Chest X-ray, AP view. Patient: 69 years old, sex M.
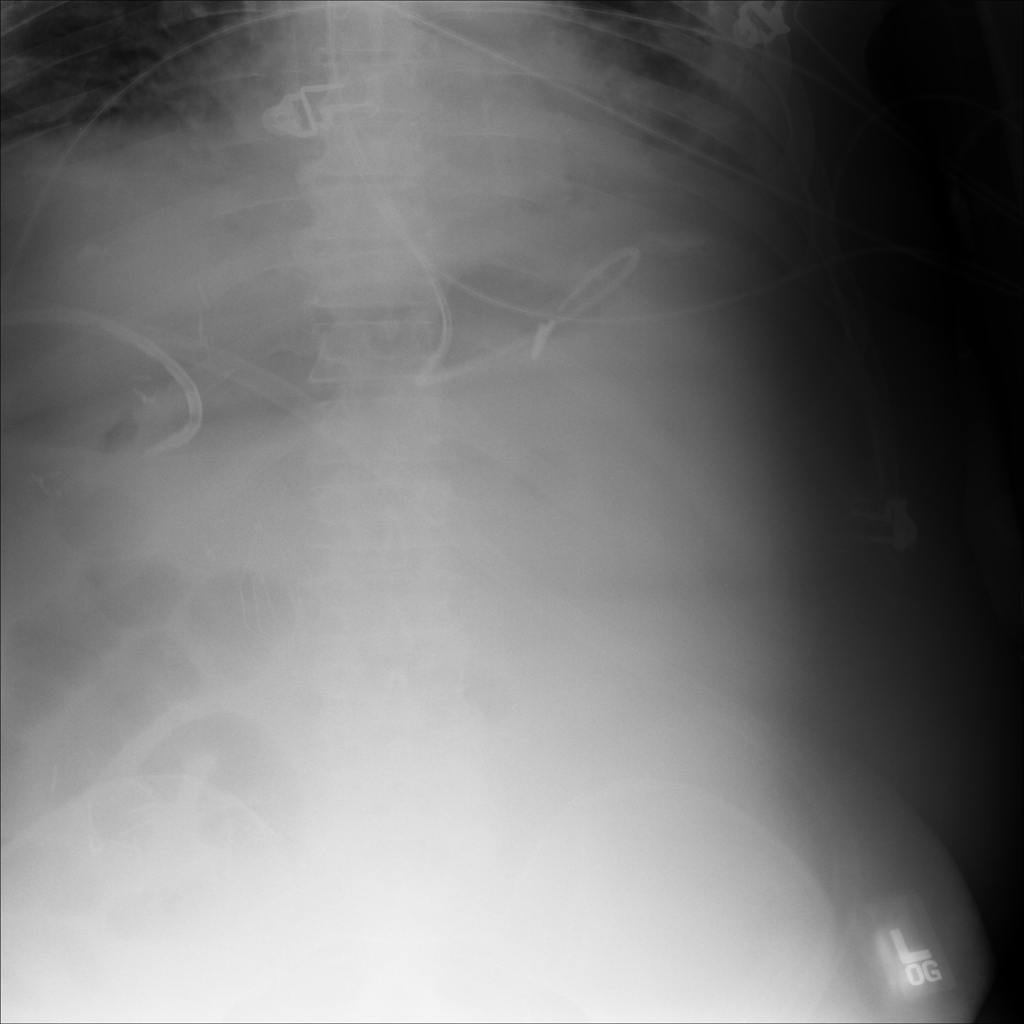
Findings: No Finding